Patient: sex F, age 71
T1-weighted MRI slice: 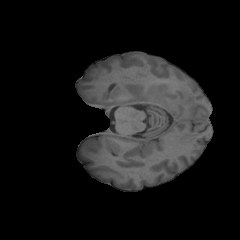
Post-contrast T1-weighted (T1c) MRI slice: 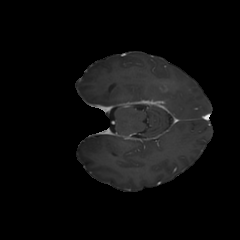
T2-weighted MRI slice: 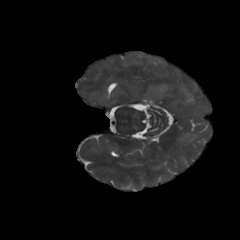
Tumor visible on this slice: yes
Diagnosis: Glioblastoma, IDH-wildtype
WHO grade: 4